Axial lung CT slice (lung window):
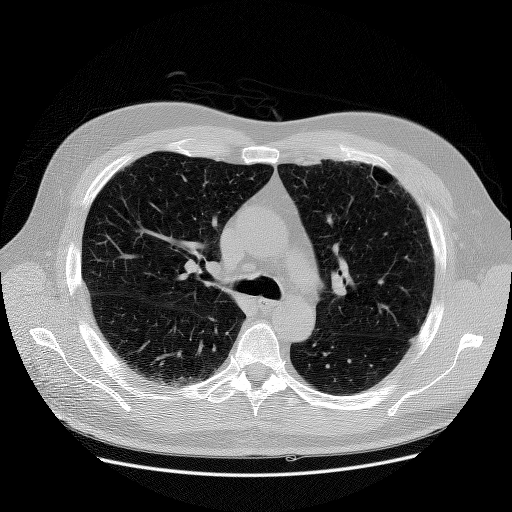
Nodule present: no